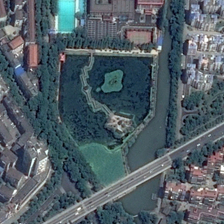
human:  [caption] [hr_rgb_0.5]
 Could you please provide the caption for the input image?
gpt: many buildings are around a park with many green trees and a pond .

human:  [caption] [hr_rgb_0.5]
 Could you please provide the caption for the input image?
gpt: a house is on the island and a ferris wheel is in the park .

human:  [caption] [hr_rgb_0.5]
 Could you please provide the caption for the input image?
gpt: two islands in the lake surrounded by green trees .

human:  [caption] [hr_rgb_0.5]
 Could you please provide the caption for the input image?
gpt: many buildings are around a park with many green trees and a pond .

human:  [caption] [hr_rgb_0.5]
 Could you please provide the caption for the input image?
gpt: two islands in the lake surrounded by green trees .